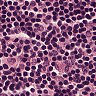
Metastatic tissue present: no